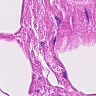
Metastatic tissue present: no